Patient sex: M
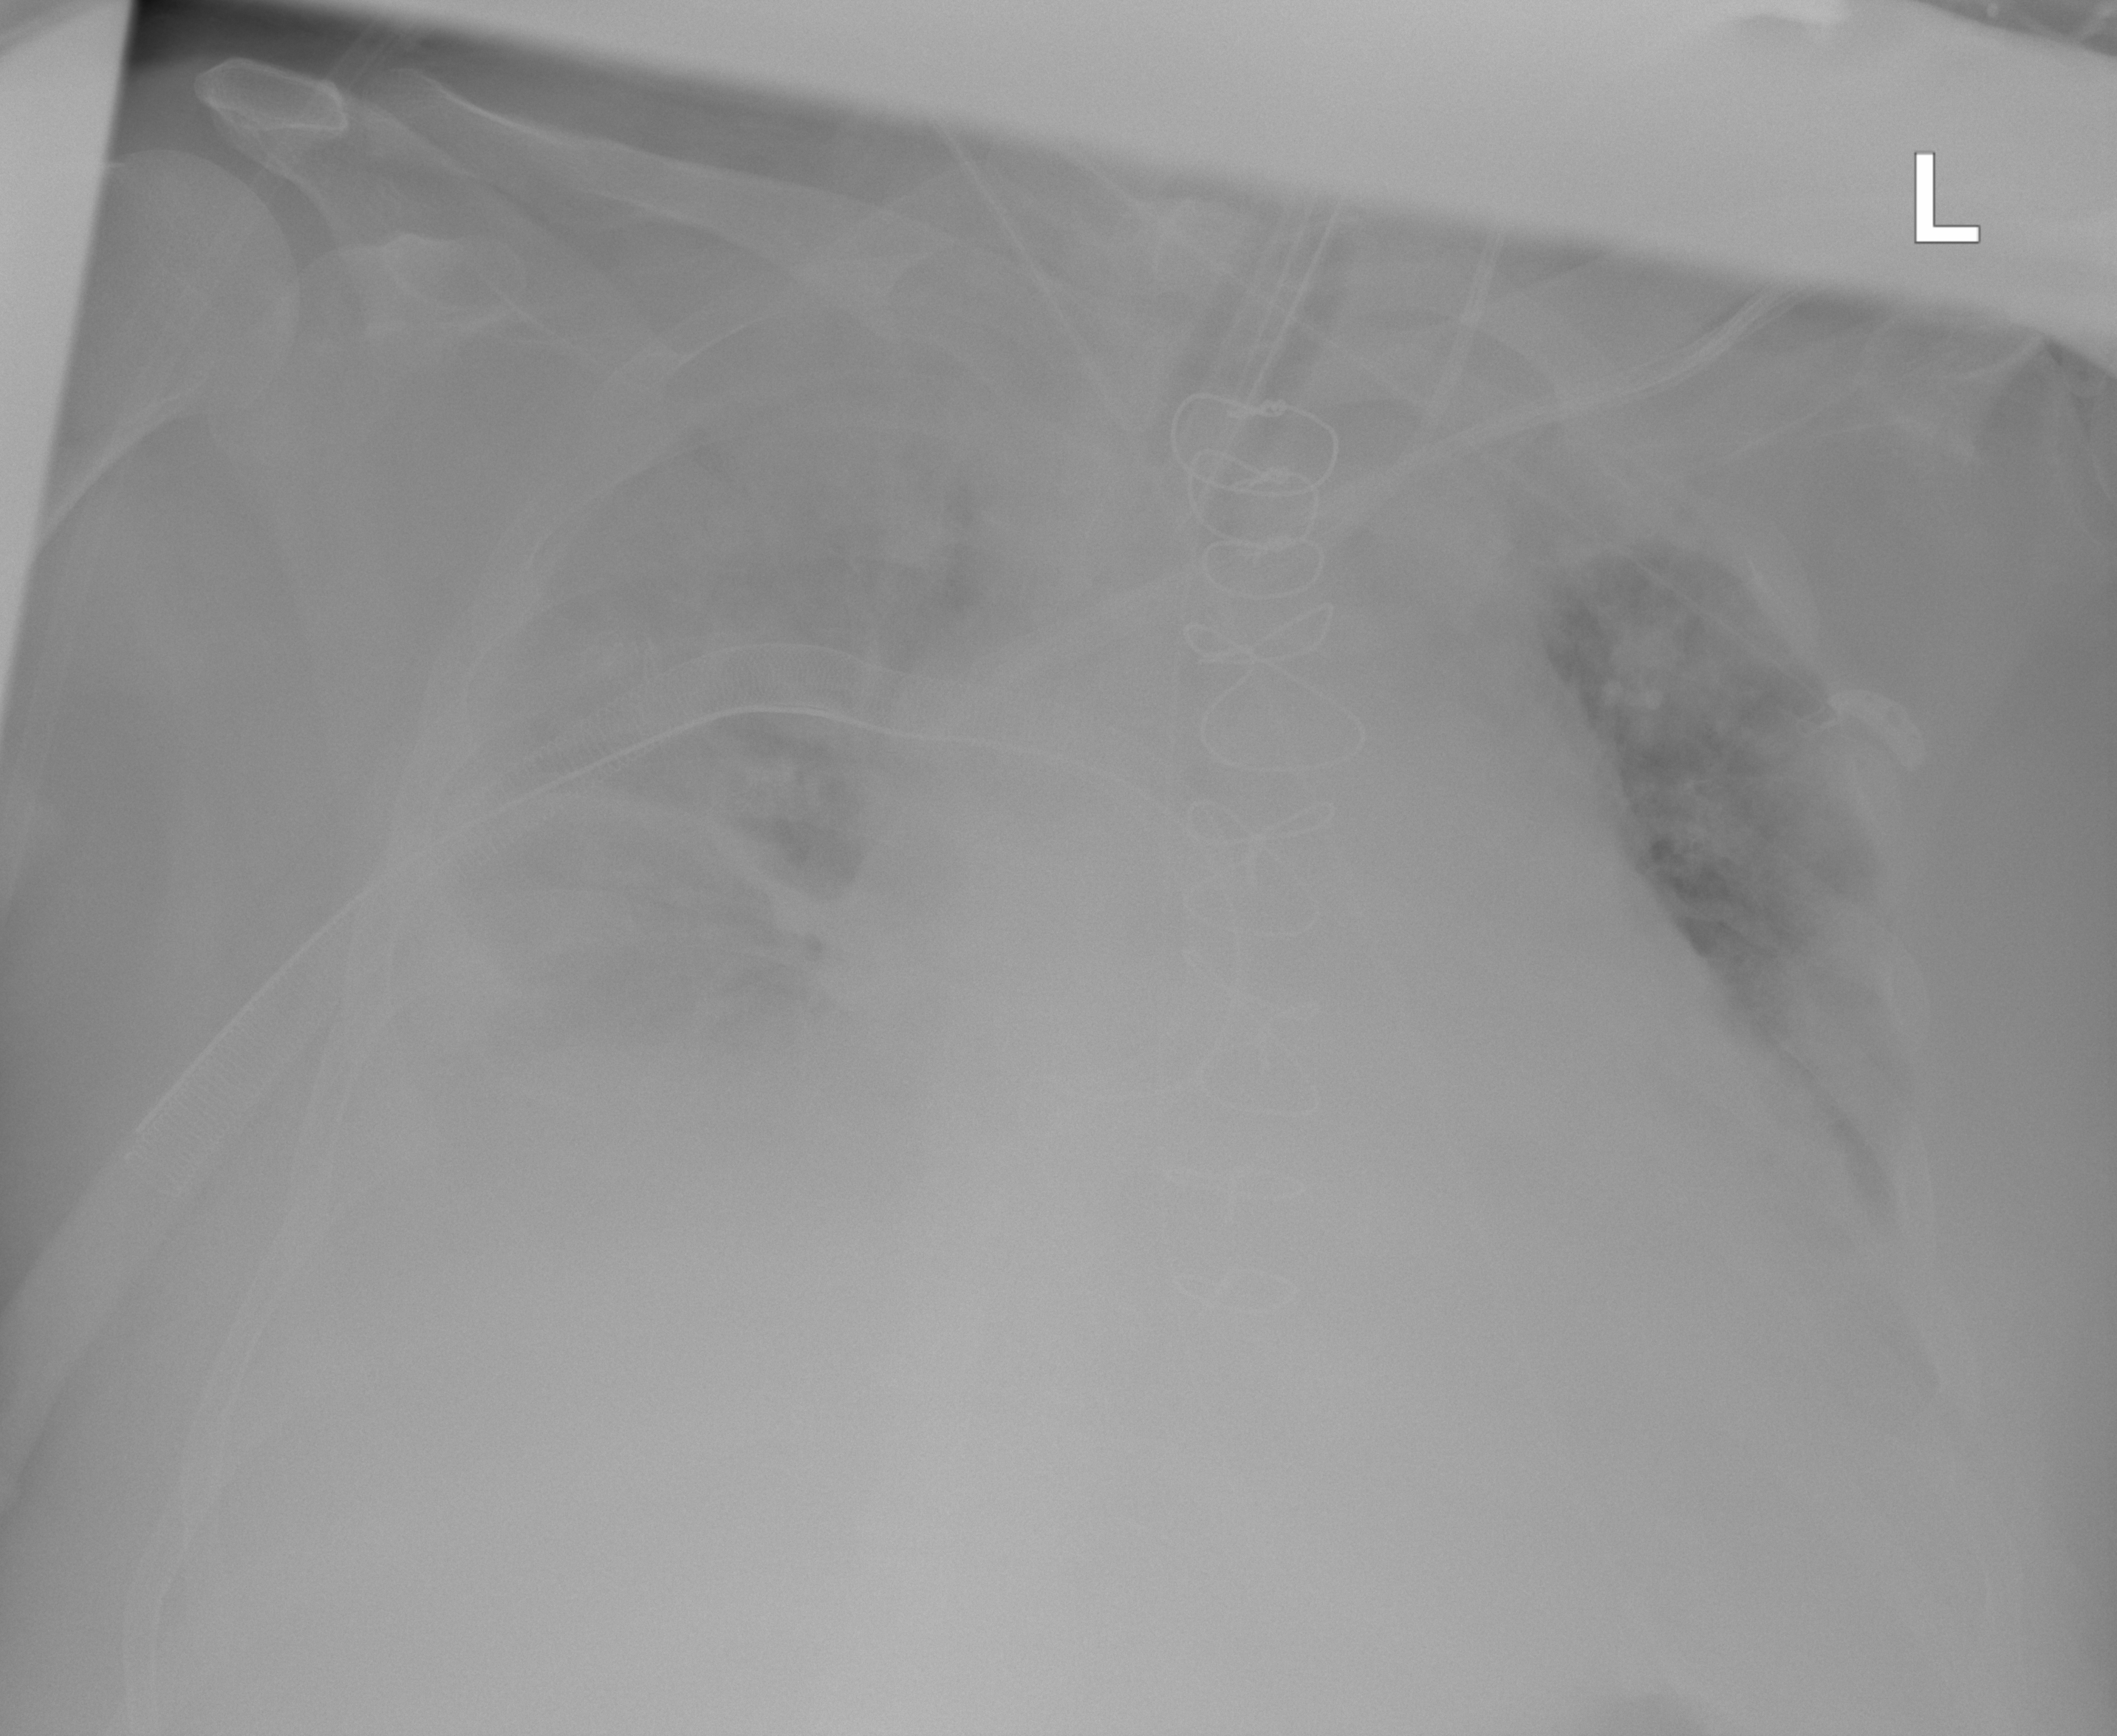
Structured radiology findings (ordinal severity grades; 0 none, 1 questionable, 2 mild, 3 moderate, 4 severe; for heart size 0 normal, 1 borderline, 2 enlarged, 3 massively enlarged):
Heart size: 2
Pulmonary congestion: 2
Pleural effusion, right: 3
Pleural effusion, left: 2
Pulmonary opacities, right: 2
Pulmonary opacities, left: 2
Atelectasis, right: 2
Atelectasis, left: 2